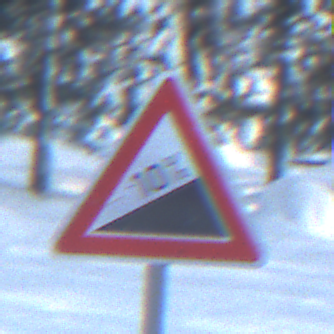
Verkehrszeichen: Steigung10
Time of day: MorningAfternoon
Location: Outdoor (Nature)
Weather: Clear
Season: Winter
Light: Natural